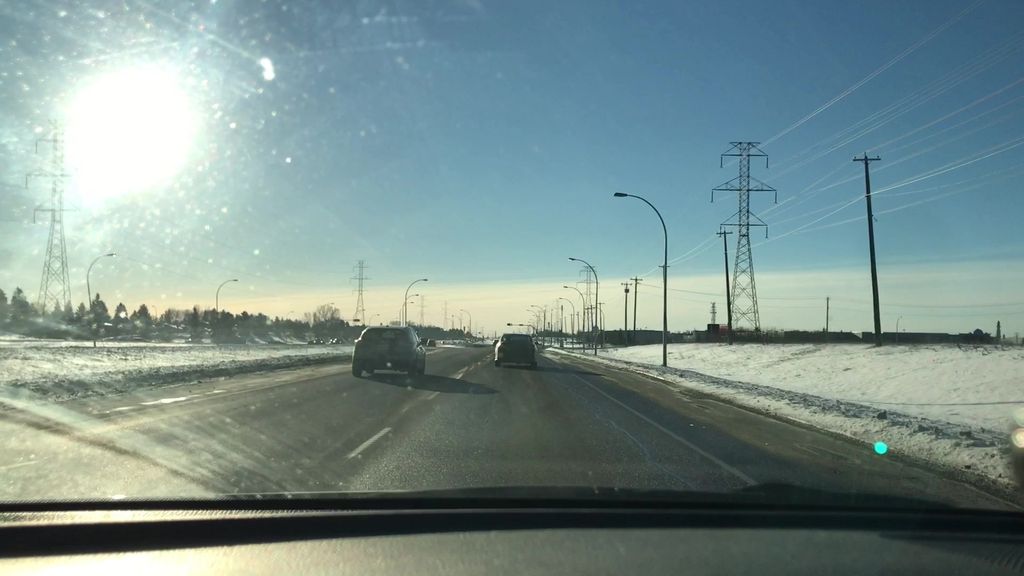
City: edmonton